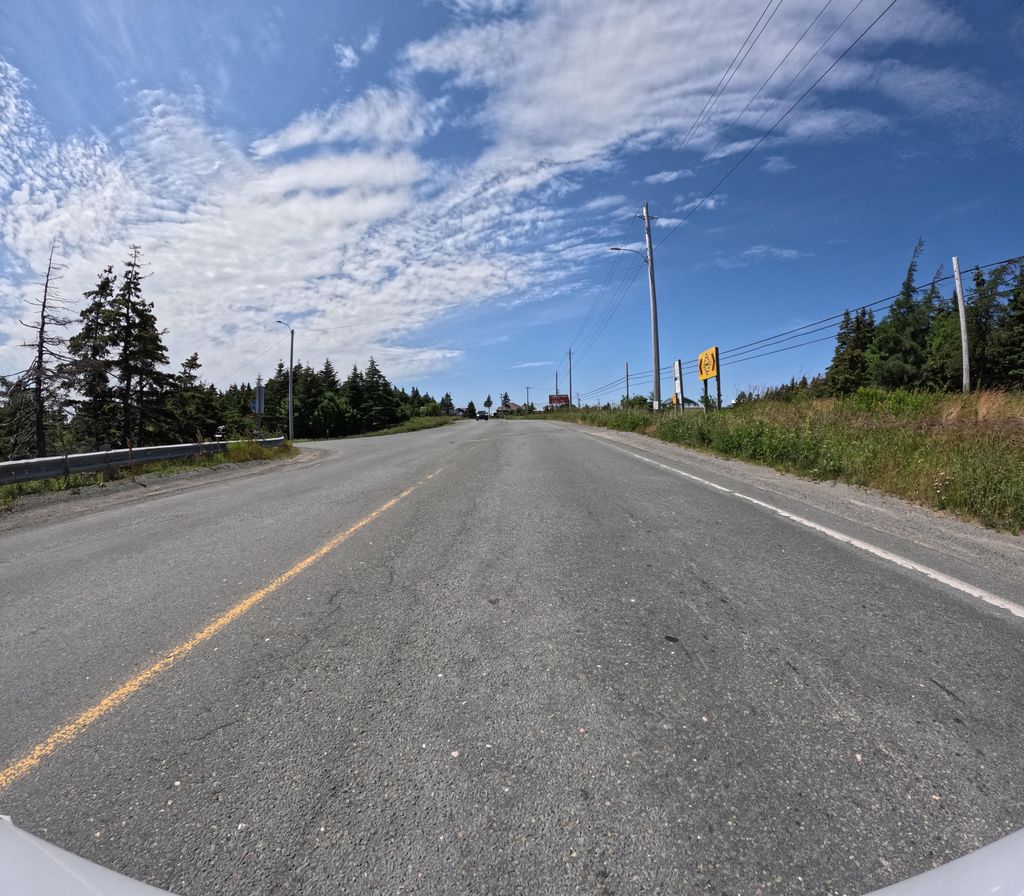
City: st_johns